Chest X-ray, AP view. Patient: 21 years old, sex M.
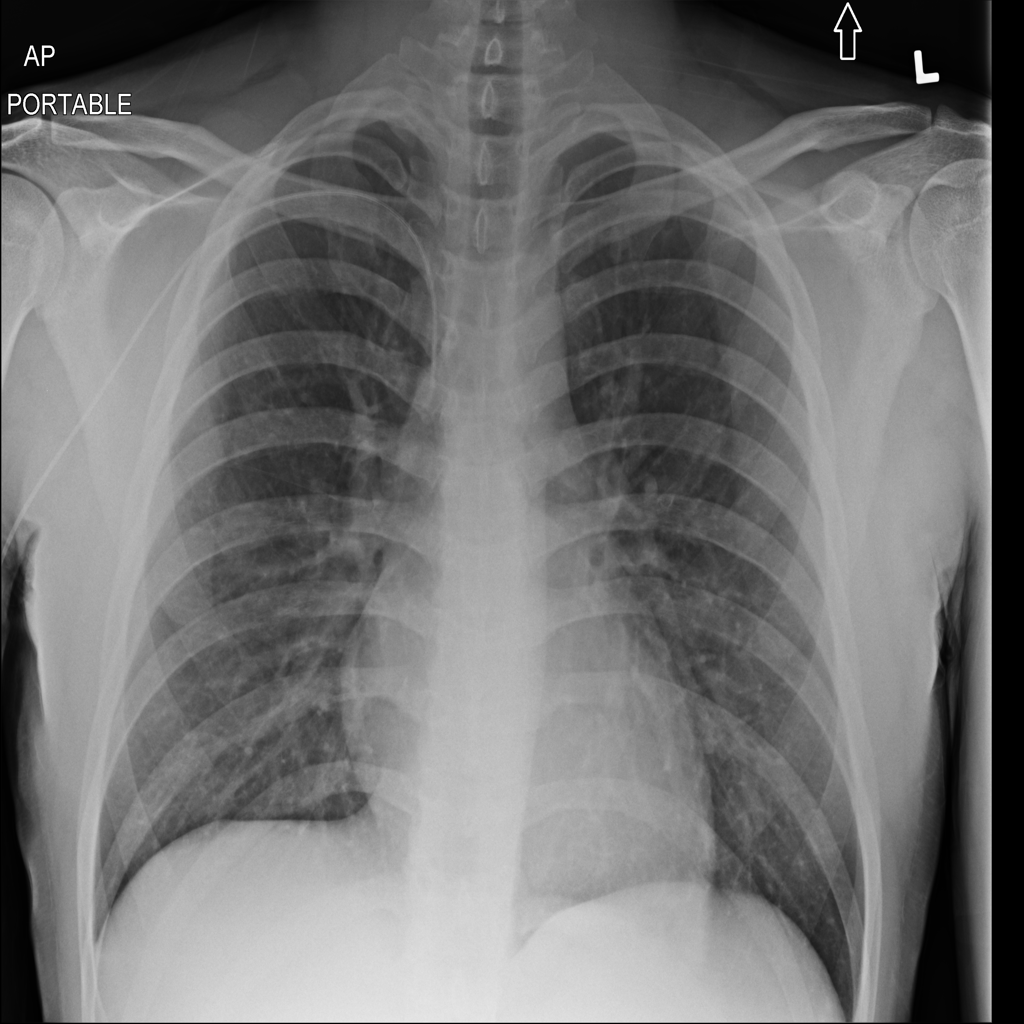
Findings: No Finding